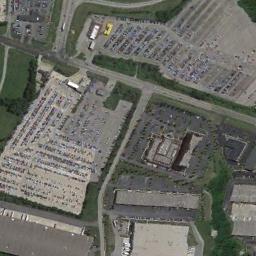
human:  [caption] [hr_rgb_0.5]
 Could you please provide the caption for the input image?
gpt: The parking lot is full of cars next to some buildings and trees .

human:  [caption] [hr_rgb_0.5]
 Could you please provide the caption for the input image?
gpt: There are several buildings of different shapes next to the parking lot .

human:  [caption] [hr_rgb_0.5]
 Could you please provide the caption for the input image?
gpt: About a third of the parking spaces in the parking lot are occupied .

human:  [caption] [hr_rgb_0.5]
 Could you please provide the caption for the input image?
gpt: Some parking lots have lots of cars arranged neatly in lines and several buildings are next to the parking lots .

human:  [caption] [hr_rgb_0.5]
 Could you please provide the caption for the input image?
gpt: There are some green lawns around the parking lots .